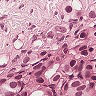
Metastatic tissue present: yes